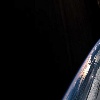
Label: space